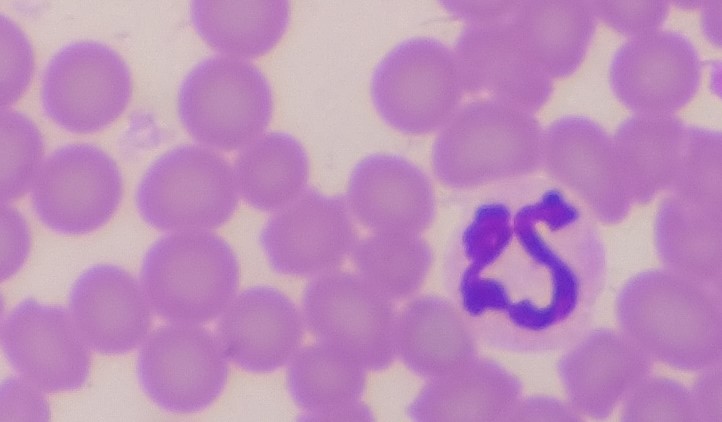
White blood cell type: Neutrophil